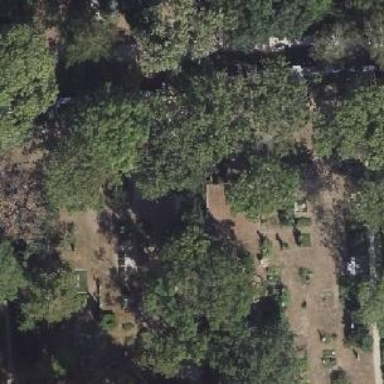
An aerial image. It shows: Graveyard with graves.